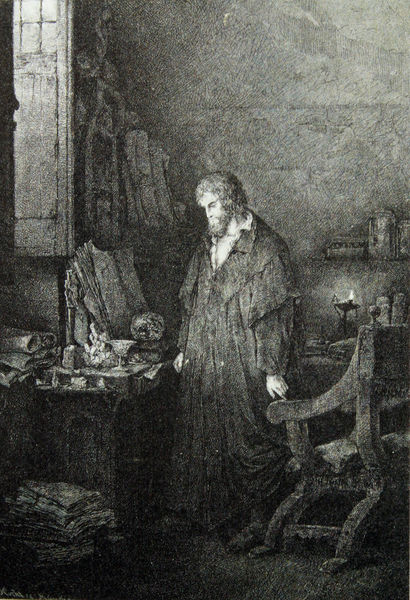
Titel: "Ich werde dich jetzt keinem Nachbar reichen"
Künstler: Gabriel von Max
Schlagwörter: dunkel, hand, mann, schatten, umhang, weiß, abend, fenster, finger, glas, grau, hell, lampe, licht, mund, nacht, nase, profil, raum, schwarz, stuhl, tisch, zeichnung, zimmer, blick, hochformat, alt, bart, hemd, regal, wand, augen, falten, gesicht, kragen, schale, stehen, hände, innenraum, portrait, porträt, rückenlehne, natur, boden, haare, interieur, kelch, mantel, sessel, stehend, locken, schrift, arbeitszimmer, bücher, papier, papiere, schreibtisch, armlehne, düster, lehne, genrebild, grafik, atelier, kerze, stube, faltenwurf, nachdenklich, nachdenken, selbstporträt, wände, becher, fensterladen, gefäß, memento mori, flamme, buch, denken, druck, schwarzweiss, druckgrafik, radierung, stich, künstler, illustration, faust, schriften, denker, kohlezeichnung, rolle, kerzenlicht, kerzenschein, totenkopf, werkstatt, rollen, stapel, gelehrter, halbdunkel, pokal, studierzimmer, kupferstich, ablage, verschattet, studio, paier, bedrückt, zimer, arbeitsraum, nach, studierstube, wissen, papierstapel, grüblerisch, relektierend, batr, kuteawnd, barvollbart, ischschreibtic, stdierstube, stichmantel